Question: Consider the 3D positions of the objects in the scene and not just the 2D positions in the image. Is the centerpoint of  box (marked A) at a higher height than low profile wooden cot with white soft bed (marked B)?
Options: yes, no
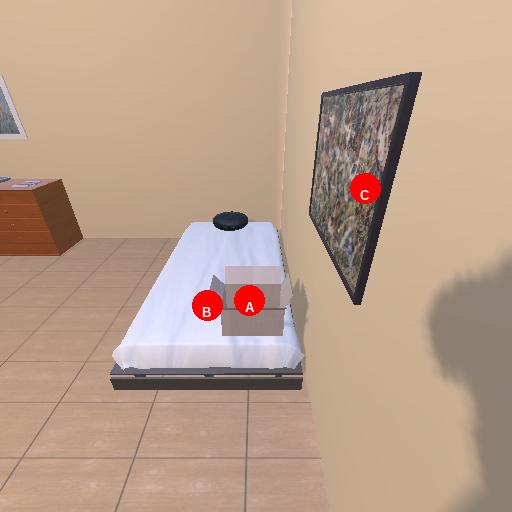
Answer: yes